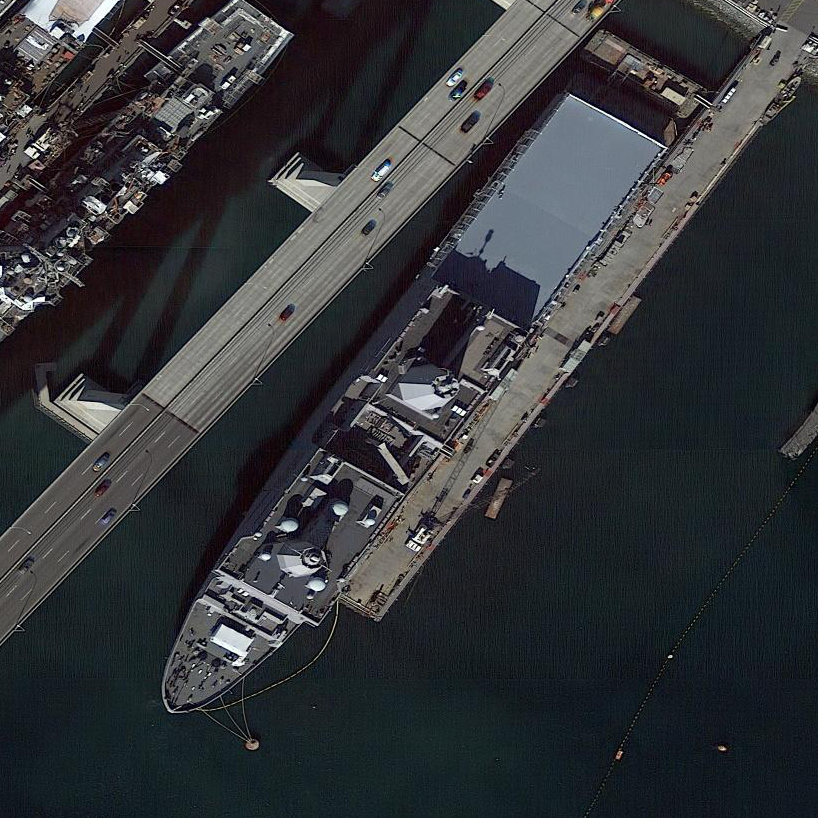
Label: combat